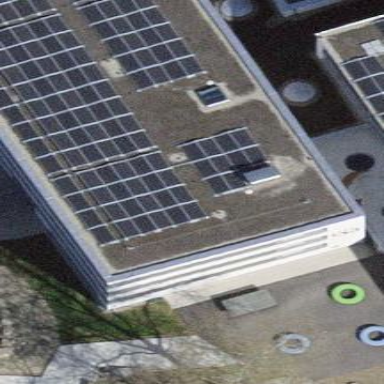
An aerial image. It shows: Solar photovoltaic panel generator.